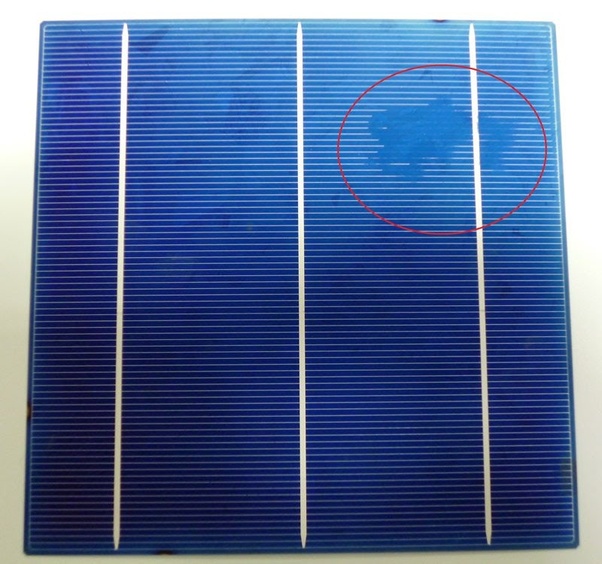
Label: Electrical-damage